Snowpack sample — Rabbit Ears Pass, Jackson County, Colorado, USA (12/17/25, 1:08 PM MST)
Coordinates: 40.387, -106.625
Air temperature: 34 °F
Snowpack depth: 46 cm
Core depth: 40 cm
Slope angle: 6°, slope face: 165°
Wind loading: medium
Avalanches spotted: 0
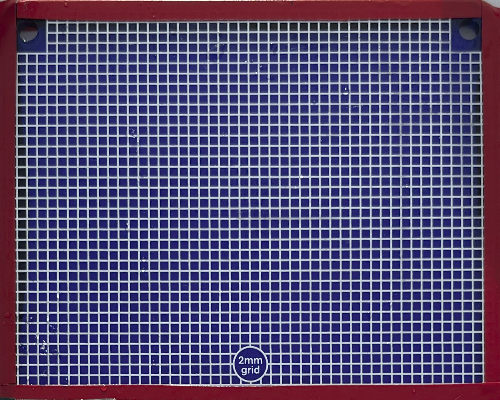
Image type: profile
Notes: No avalanches spotted nearby, although collected in a meadowy area with minimal risk on this face of the pass.